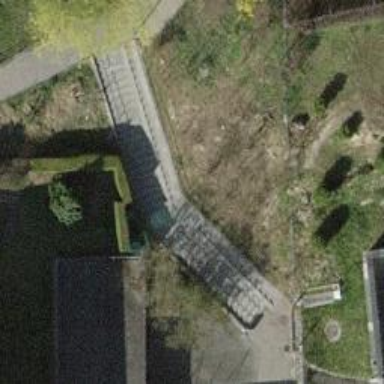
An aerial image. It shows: Asphalt steps with ramp.